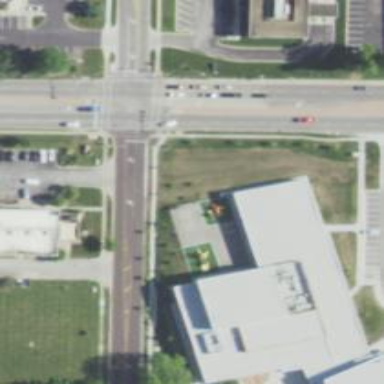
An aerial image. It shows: Solid stop line on the road.